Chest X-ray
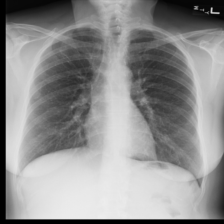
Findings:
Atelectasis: negative
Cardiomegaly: negative
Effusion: negative
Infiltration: negative
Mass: negative
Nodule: positive
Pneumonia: negative
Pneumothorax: negative
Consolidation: negative
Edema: negative
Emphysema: negative
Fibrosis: negative
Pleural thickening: negative
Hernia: negative